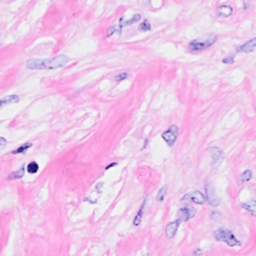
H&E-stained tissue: Breast